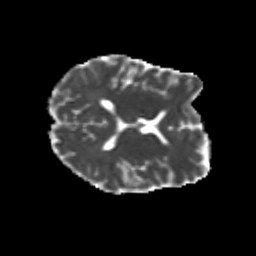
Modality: MD
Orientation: axial
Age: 24
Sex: male
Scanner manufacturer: siemens
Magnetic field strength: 3 T
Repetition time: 3.5 s
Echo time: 0.104 s